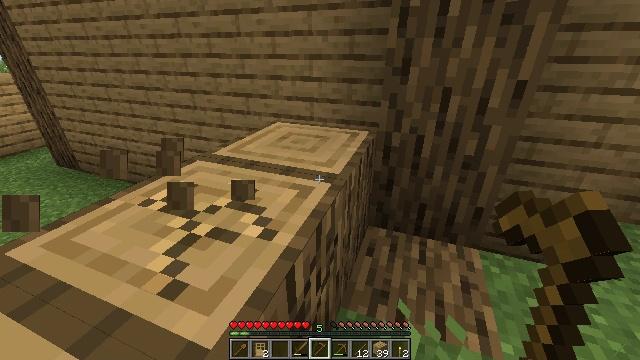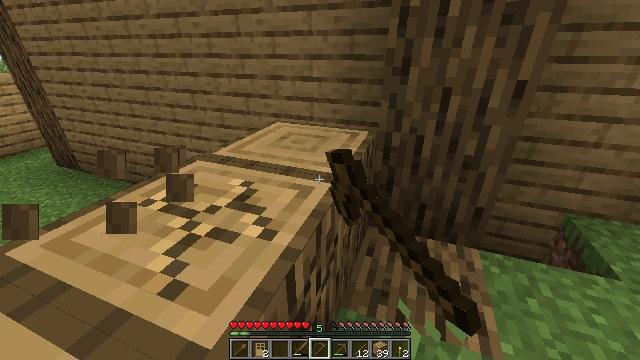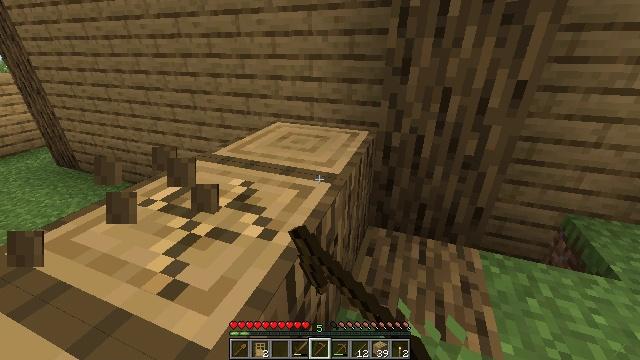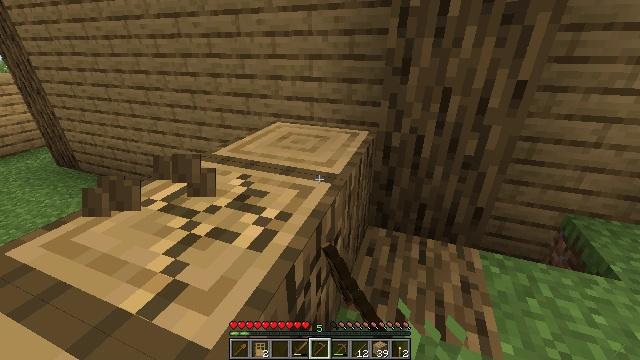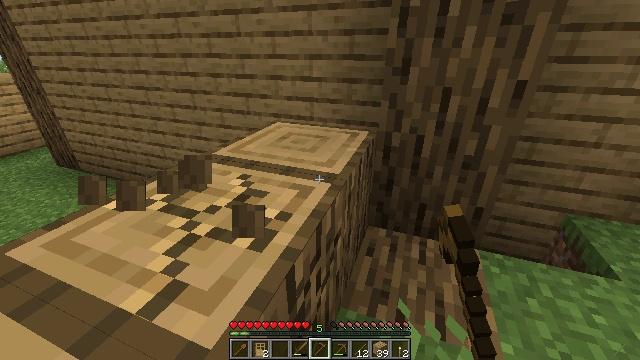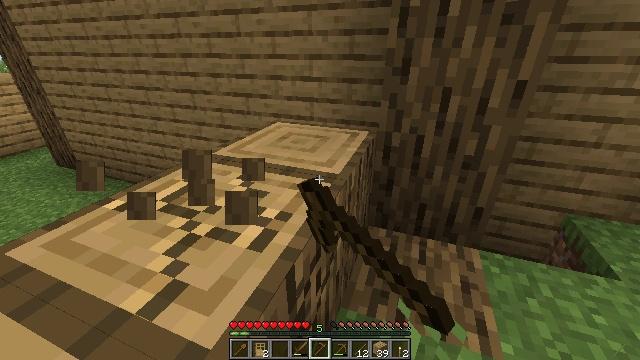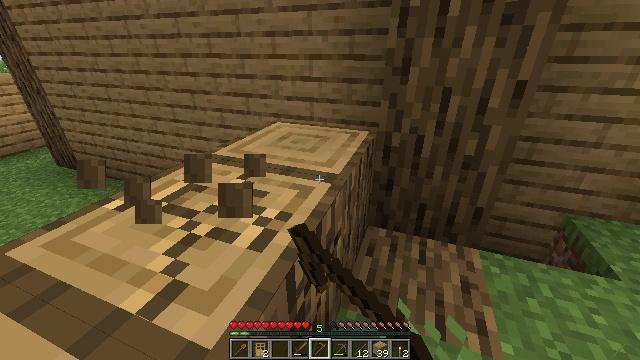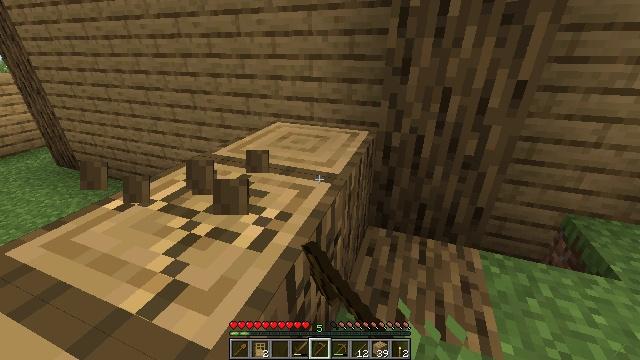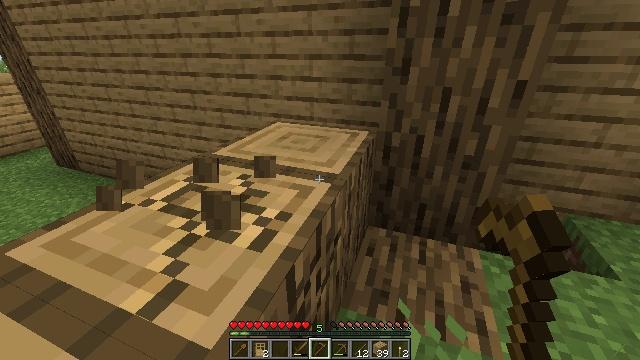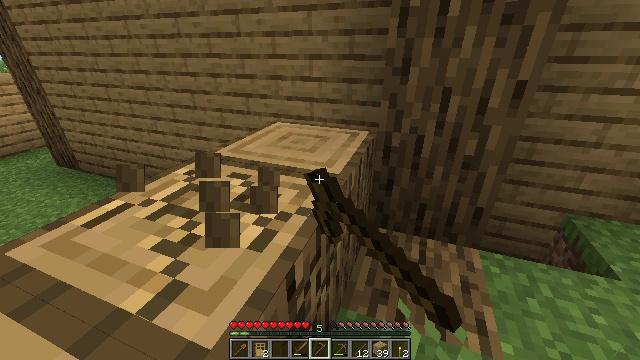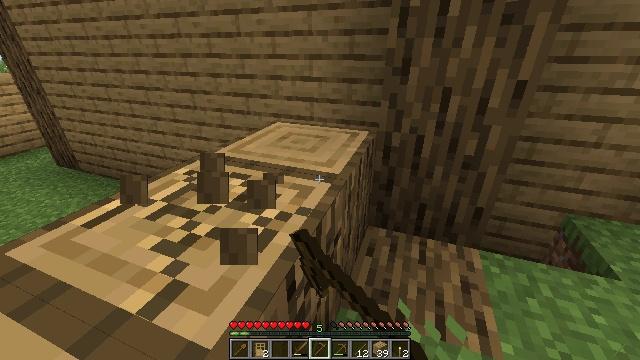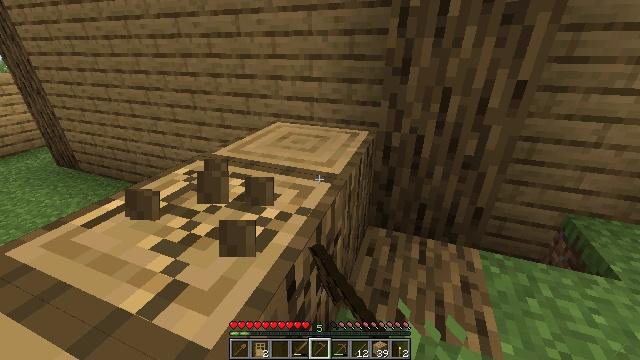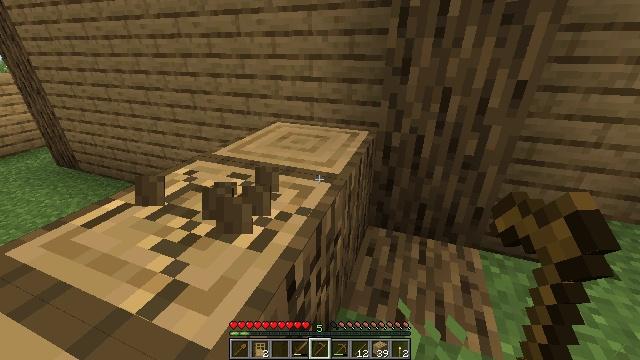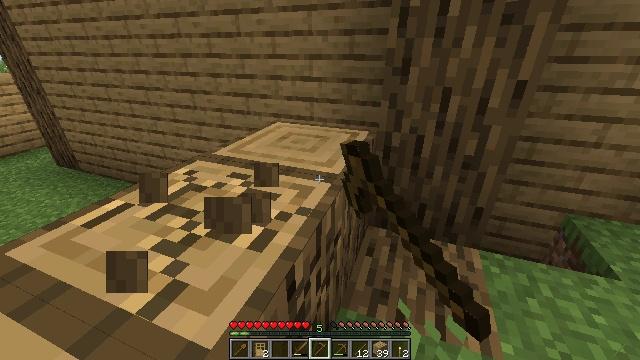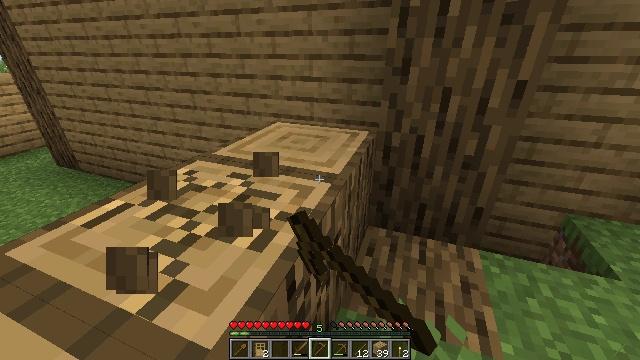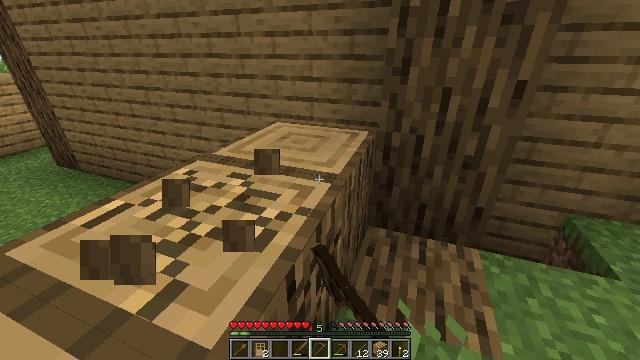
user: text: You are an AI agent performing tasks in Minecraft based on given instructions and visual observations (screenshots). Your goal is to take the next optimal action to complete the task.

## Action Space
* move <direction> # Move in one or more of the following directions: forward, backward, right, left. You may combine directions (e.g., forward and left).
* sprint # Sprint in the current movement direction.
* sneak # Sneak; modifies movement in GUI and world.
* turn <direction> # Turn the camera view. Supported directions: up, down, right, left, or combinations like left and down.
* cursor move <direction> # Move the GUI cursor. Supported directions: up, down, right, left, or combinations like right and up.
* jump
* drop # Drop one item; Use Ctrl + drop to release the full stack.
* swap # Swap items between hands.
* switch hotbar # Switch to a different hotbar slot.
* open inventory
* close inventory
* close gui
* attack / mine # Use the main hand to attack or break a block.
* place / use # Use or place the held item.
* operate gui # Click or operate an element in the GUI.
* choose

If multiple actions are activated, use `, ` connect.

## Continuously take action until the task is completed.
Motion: motion action
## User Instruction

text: Chop down the oak log.
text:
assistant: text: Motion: attack / mine
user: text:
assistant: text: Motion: attack / mine
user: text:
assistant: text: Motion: attack / mine
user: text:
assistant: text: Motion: attack / mine
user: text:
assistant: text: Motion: attack / mine
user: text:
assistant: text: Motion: attack / mine
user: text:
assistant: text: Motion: attack / mine
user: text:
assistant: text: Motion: attack / mine
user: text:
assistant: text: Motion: attack / mine
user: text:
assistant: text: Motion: attack / mine
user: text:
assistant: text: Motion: attack / mine
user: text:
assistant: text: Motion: attack / mine
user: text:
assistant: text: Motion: attack / mine
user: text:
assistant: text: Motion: attack / mine
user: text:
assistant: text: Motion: attack / mine
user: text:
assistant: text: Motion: attack / mine
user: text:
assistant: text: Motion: attack / mine
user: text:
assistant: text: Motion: attack / mine
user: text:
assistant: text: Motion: attack / mine
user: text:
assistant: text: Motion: attack / mine
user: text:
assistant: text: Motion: attack / mine
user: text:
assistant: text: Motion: attack / mine
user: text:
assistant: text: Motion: attack / mine
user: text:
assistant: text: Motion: attack / mine
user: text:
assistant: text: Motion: attack / mine
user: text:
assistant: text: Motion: attack / mine
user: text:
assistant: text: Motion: attack / mine
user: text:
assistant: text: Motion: attack / mine
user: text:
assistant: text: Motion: attack / mine
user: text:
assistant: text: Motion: attack / mine